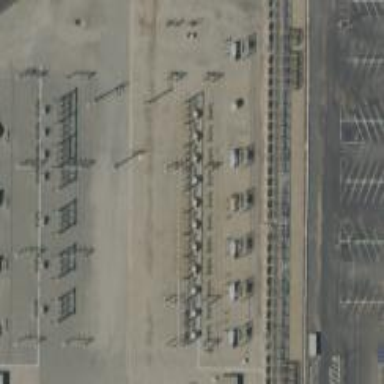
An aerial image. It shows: Outdoor industrial power substation.